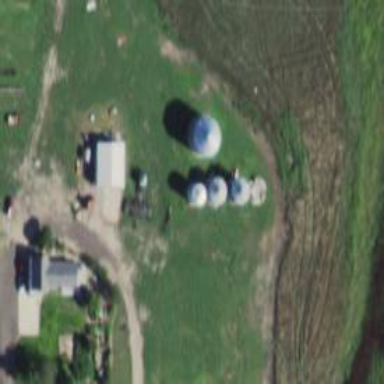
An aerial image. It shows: Silo.